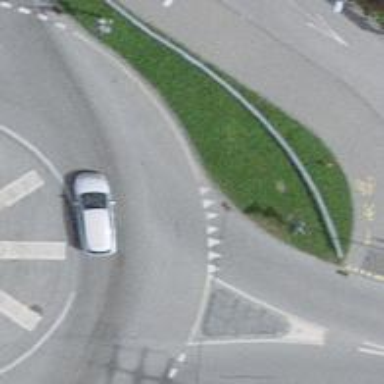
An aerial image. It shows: Secondary road with asphalt surface leading to roundabout.